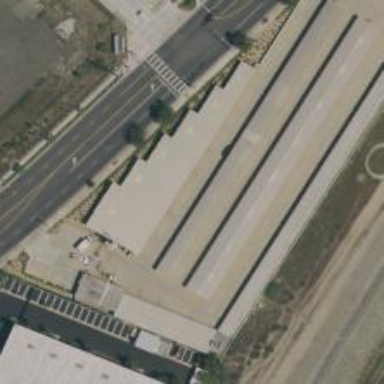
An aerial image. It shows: Warehouse building used for storing goods.